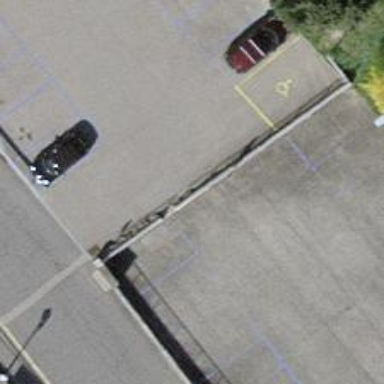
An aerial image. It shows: Road serving as parking aisle.